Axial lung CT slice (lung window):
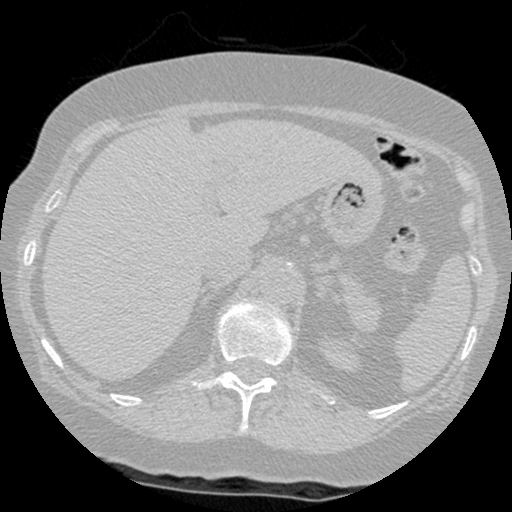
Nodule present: no